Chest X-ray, AP view. Patient: 53 years old, sex M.
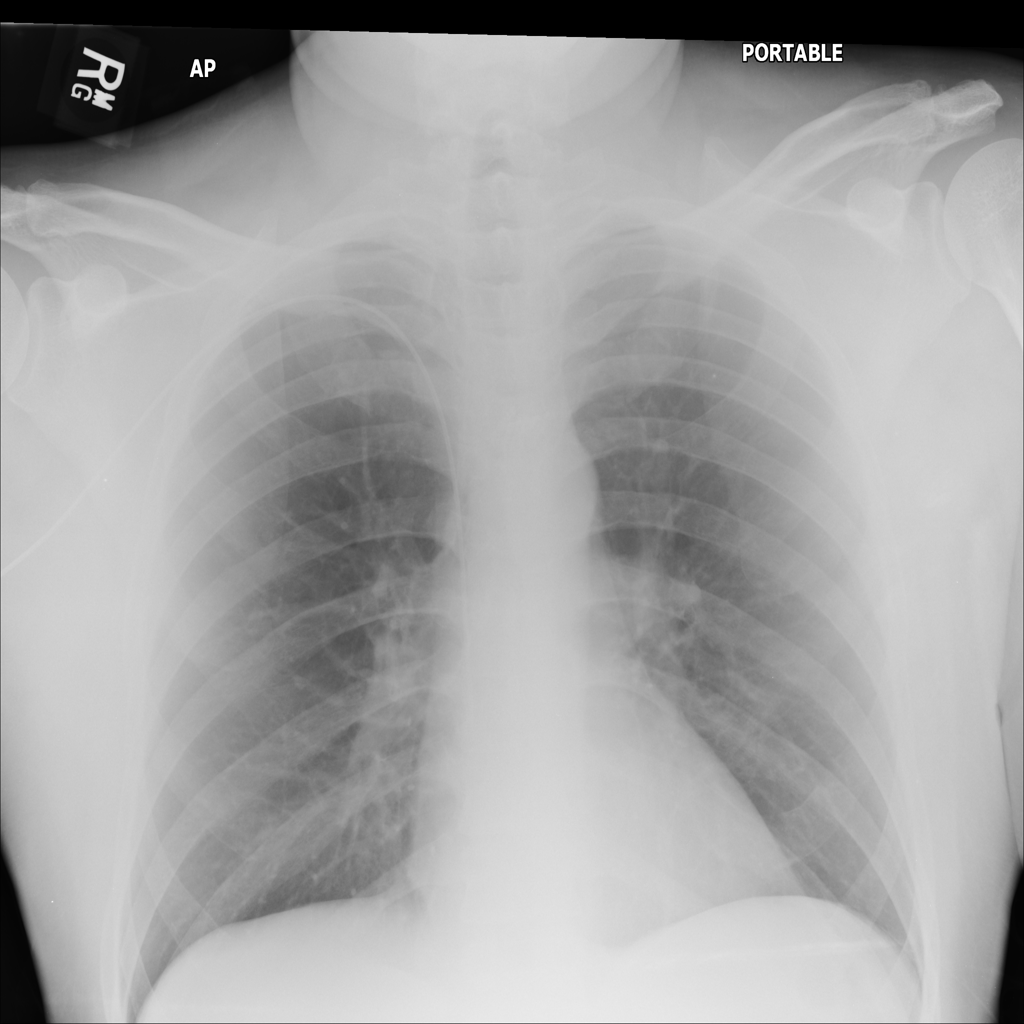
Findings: No Finding